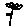
Label: flower